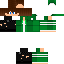
A male human skin with medium skin, wearing brown long hair dressed in a green hoodie and black pants, featuring a closed mouth.